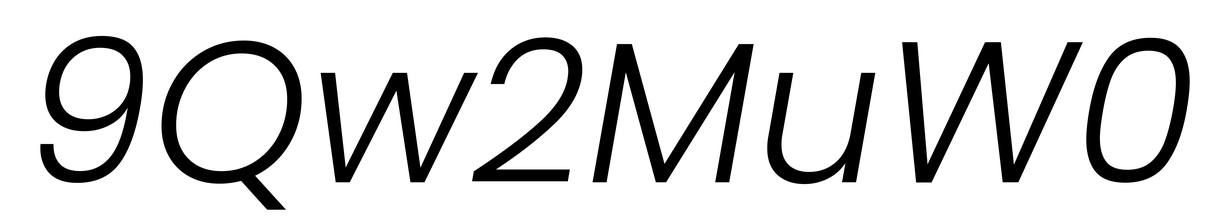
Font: Poppins-LightItalic